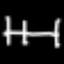
Label: bed